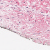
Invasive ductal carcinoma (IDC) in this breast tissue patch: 0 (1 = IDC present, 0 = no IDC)